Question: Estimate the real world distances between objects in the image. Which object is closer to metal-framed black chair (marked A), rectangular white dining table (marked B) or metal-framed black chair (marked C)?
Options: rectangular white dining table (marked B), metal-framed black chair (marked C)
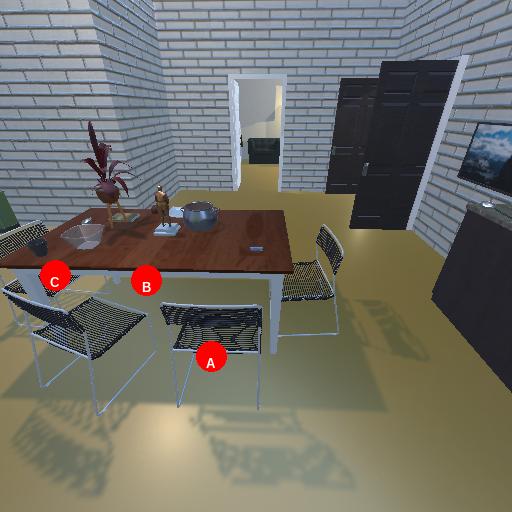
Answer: rectangular white dining table (marked B)